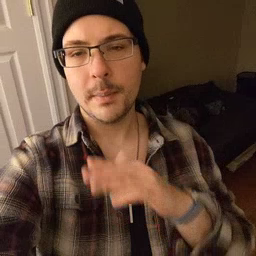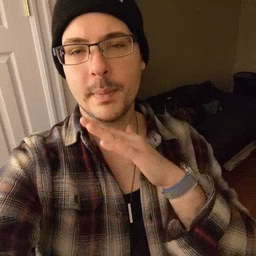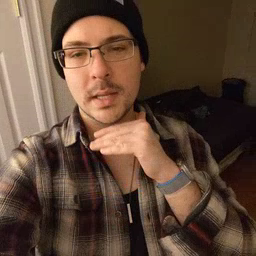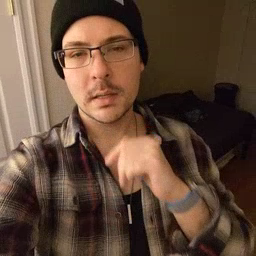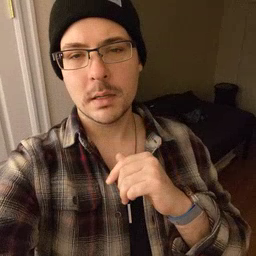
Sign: pig